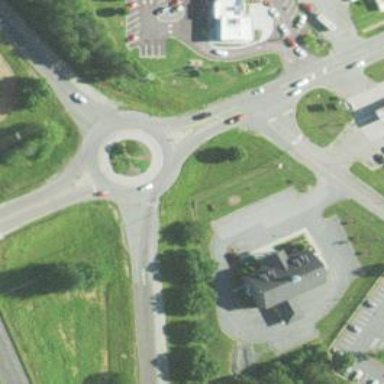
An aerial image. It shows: Secondary road around roundabout.